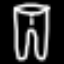
Label: pants